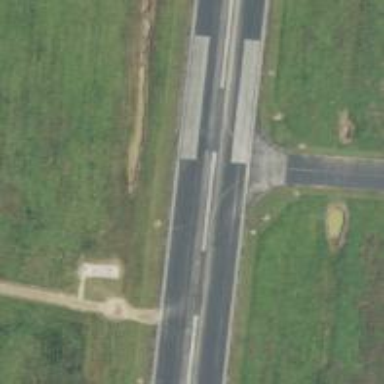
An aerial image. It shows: Runway surface made of asphalt at airport.